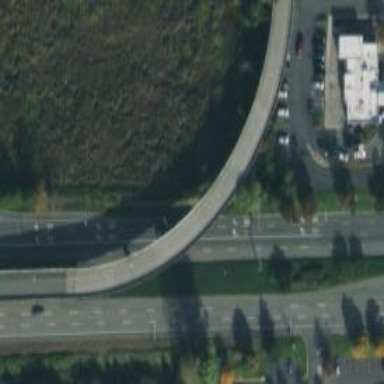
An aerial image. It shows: Tertiary link road bridge.